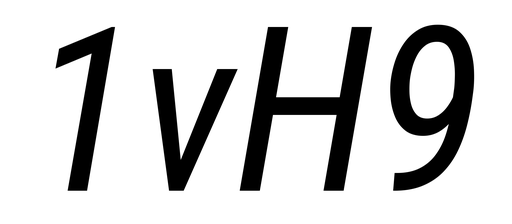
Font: Roboto-Italic_Condensed_Italic